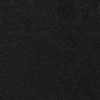
Atmospheric dust classification: dusty